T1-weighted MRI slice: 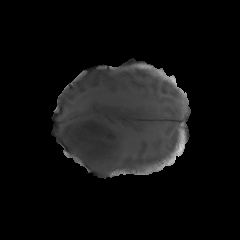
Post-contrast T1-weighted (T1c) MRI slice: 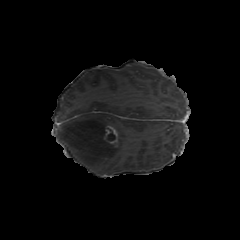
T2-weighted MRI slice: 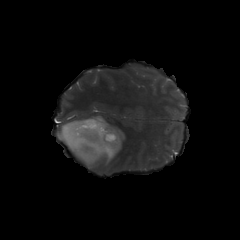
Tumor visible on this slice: yes